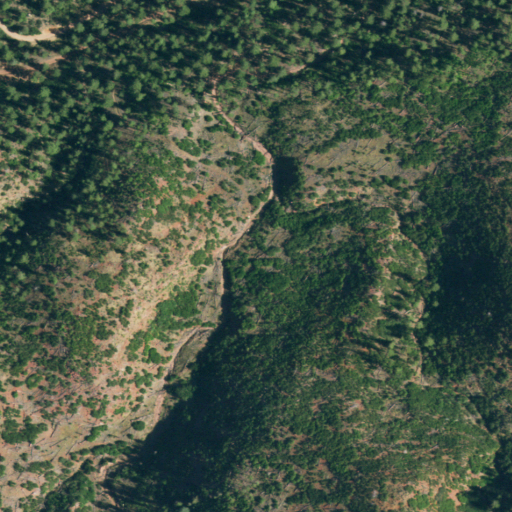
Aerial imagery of valley in Colorado named Mason Gulch containing shrub and evergreen forest